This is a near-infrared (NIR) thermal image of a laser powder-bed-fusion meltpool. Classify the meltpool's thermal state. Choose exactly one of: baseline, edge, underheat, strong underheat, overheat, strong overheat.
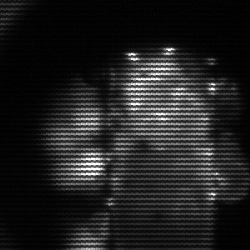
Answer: strong underheat